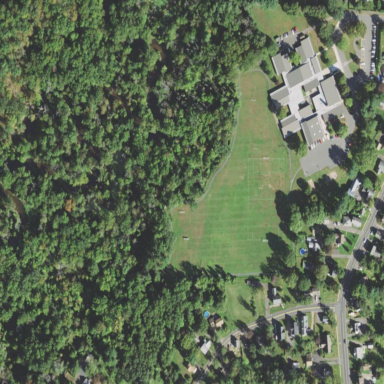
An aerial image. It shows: School.